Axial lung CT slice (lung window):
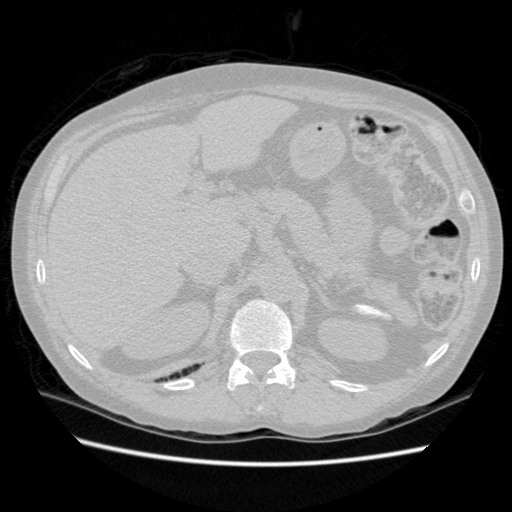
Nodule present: no